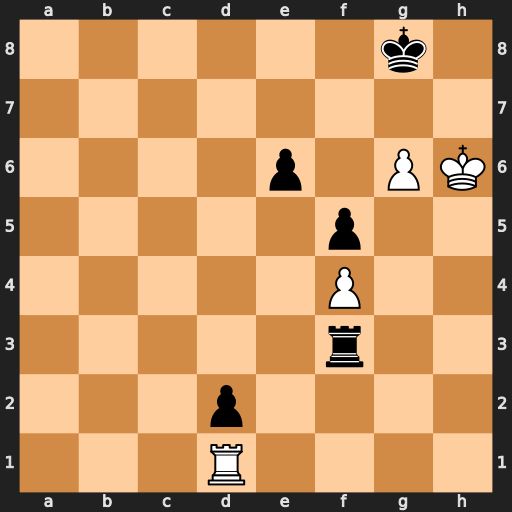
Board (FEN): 6k1/8/4p1PK/5p2/5P2/5r2/3p4/3R4
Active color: w
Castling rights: -
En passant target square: -
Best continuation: Rxd2 Rh3+ Kg5 Kg7 Rd7+